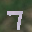
Label: 7